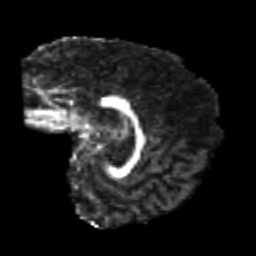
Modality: FA
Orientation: sagittal
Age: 20
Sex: female
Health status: healthy
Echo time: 0.074 s